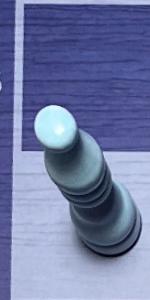
Label: Bishop_White